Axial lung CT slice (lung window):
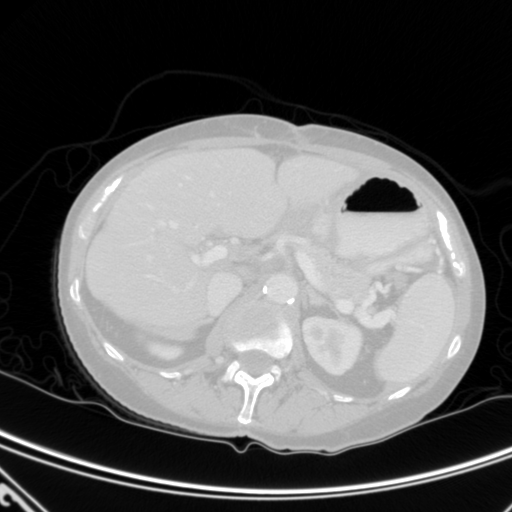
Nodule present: no